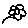
Label: flower